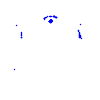
Particle: proton